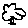
Label: tree